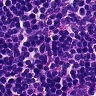
Metastatic tissue present: no